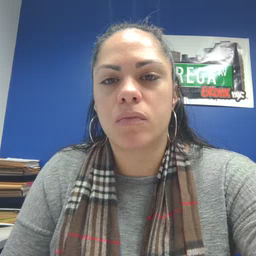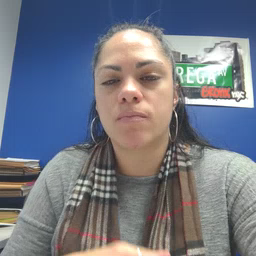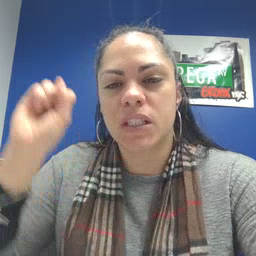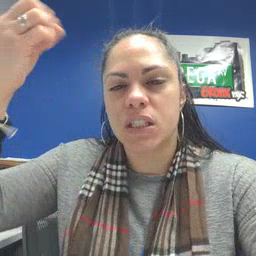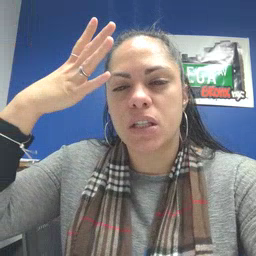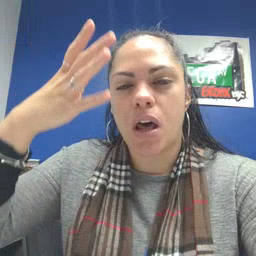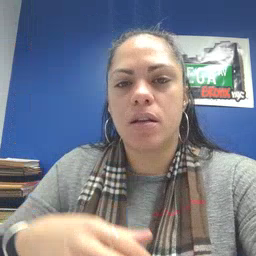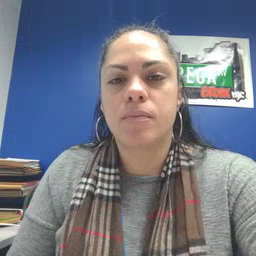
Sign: sun